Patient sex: M
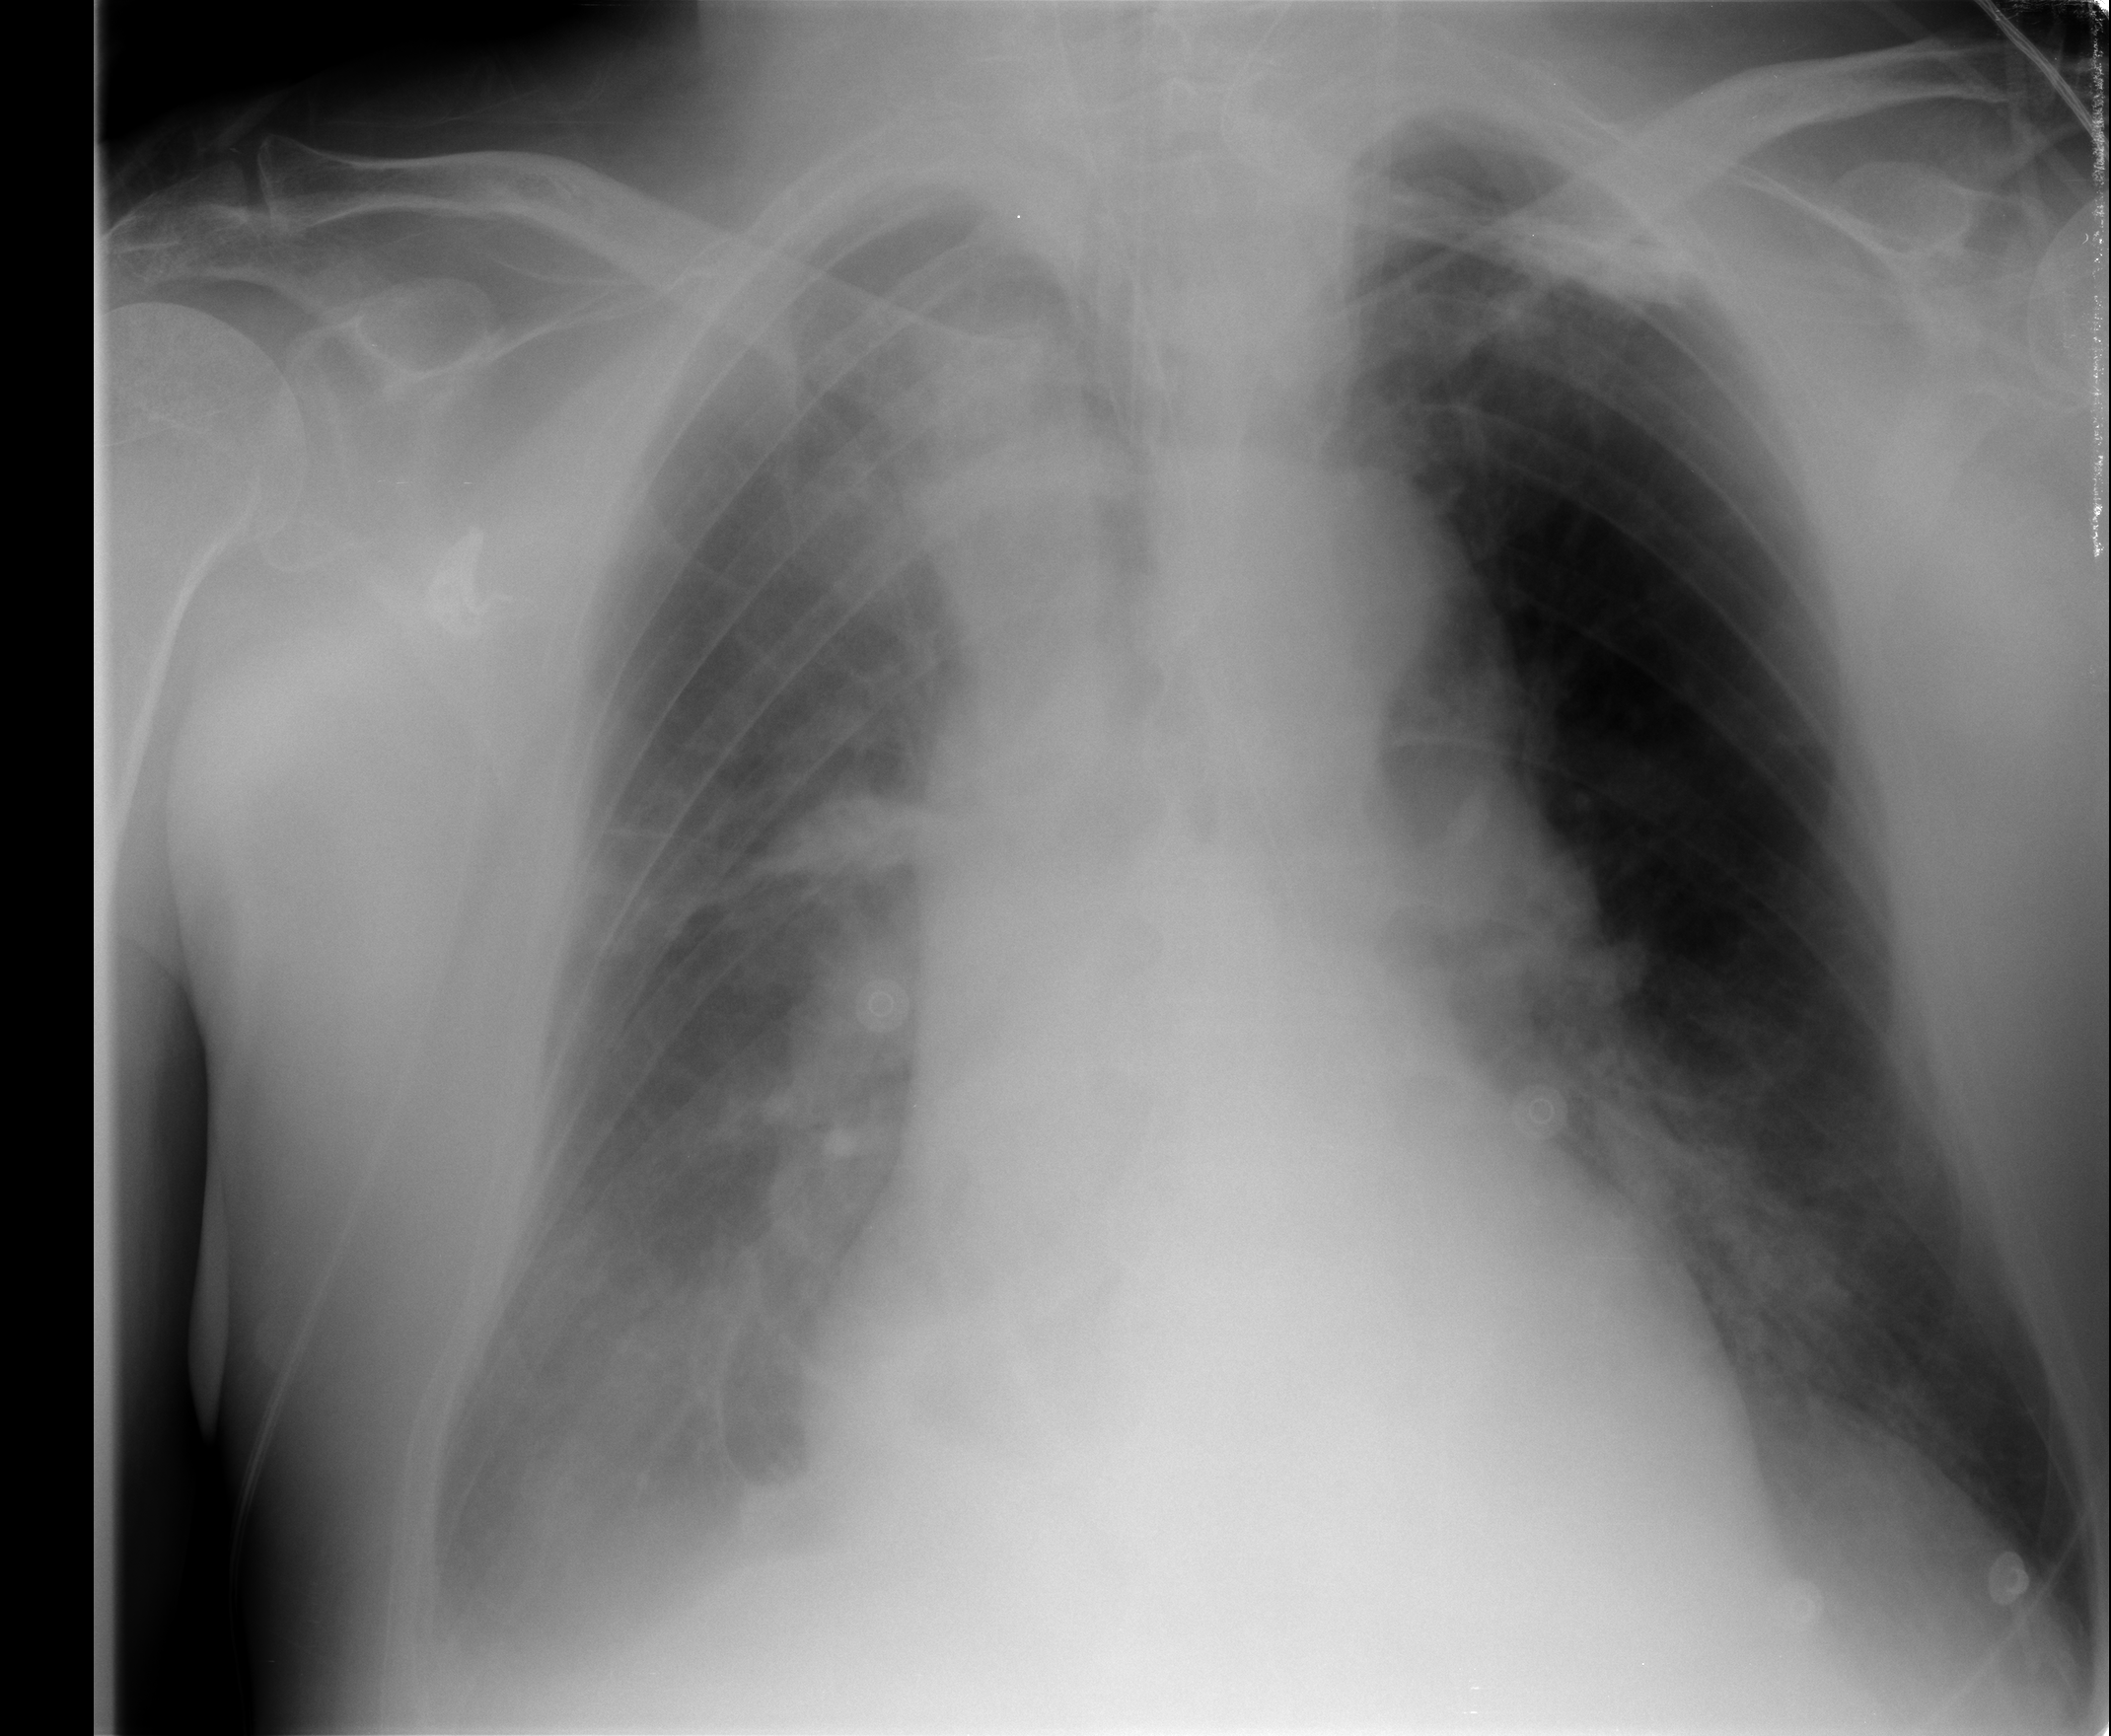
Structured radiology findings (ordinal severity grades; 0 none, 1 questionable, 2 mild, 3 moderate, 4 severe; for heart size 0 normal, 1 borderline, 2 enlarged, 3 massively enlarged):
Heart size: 1
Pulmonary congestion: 2
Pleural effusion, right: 3
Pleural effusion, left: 0
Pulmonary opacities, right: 2
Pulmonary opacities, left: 2
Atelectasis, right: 2
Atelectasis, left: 2